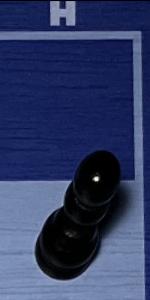
Label: Pawn_Black